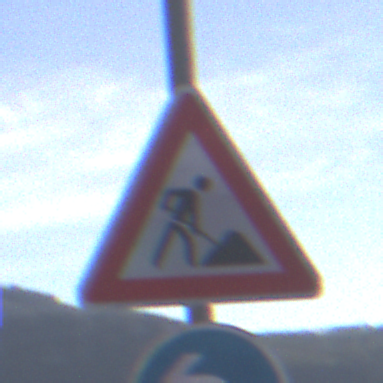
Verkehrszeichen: Arbeitsstelle
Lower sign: VorgeschriebeneFahrtrichtungLinks
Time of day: MorningAfternoon
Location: Outdoor (RoadRail)
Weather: PartlyCloudy
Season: NotSpecified
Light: Natural